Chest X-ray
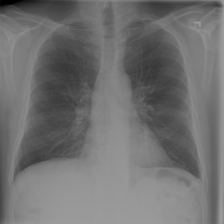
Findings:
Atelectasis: negative
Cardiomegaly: negative
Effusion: negative
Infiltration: negative
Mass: negative
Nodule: negative
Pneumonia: negative
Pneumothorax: negative
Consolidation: negative
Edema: negative
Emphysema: negative
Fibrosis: negative
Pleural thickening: negative
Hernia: negative